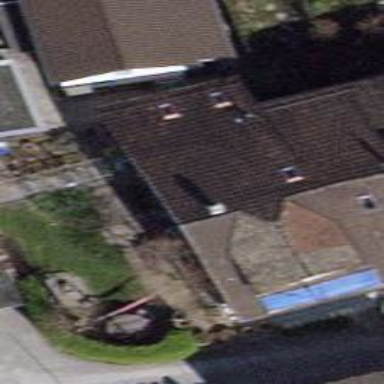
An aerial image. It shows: Terrace-style building with gabled roof.